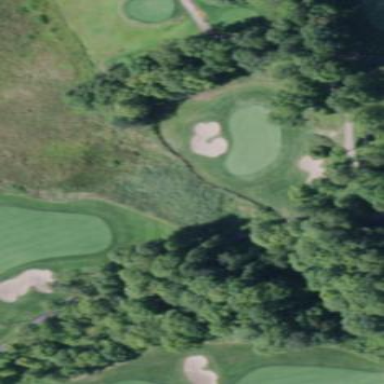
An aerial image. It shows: Rough grassy area used for golf.